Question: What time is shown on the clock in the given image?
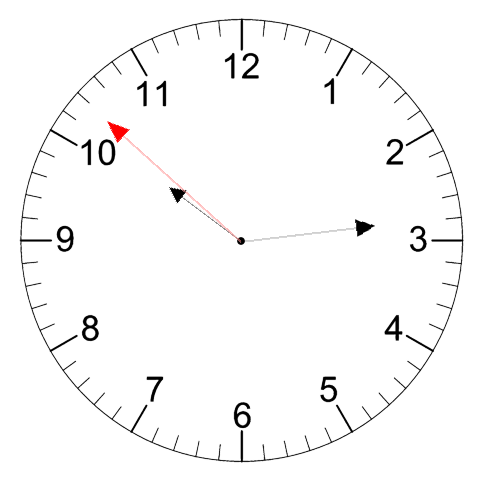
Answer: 10:13:52